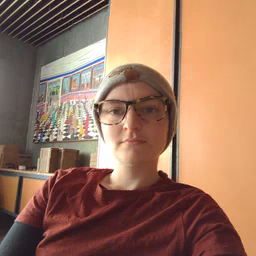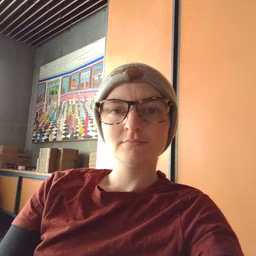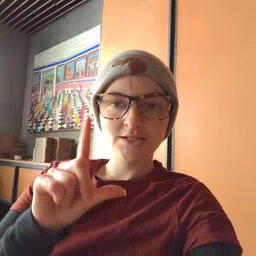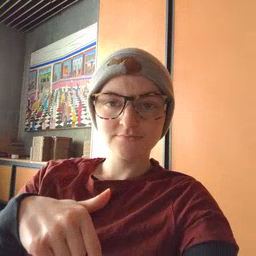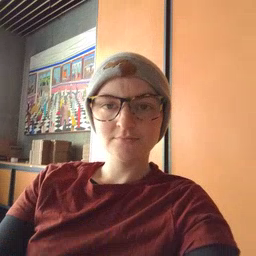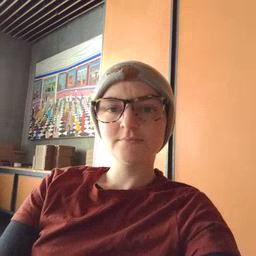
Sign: later